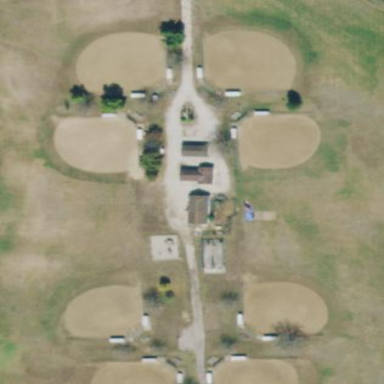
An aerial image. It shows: Baseball pitch for leisure land activities.